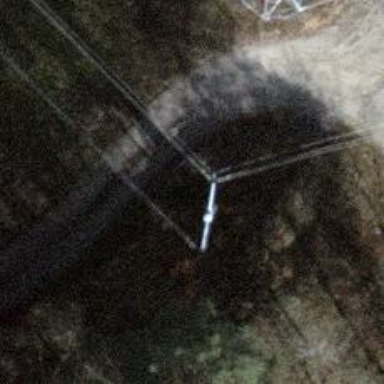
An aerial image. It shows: Minor power line with three cables.